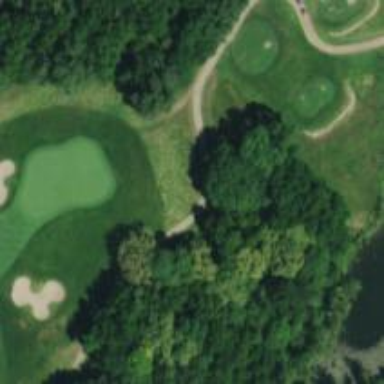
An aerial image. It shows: Golf cartpath that is also road path.